RGB frame:
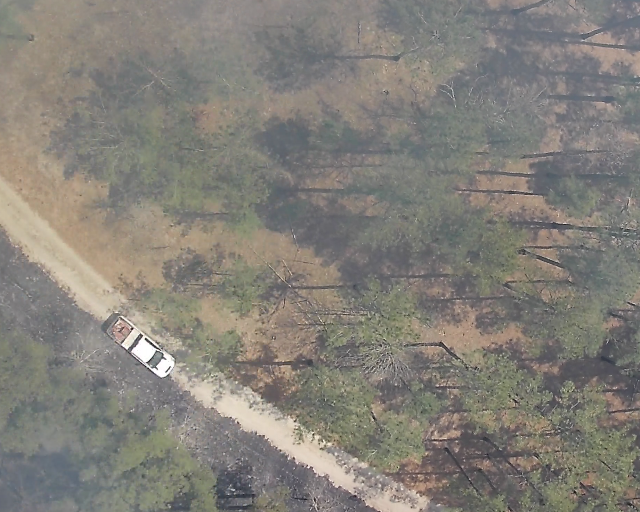
Thermal frame:
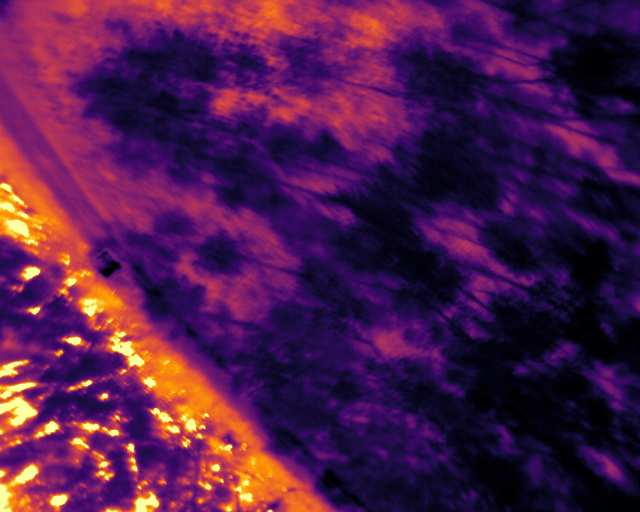
Captured: 2026-02-27 02:41:11
Pixels at or above 80 °C: 1210 (fraction of frame: 0.003693)